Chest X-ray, PA view. Patient: 50 years old, sex M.
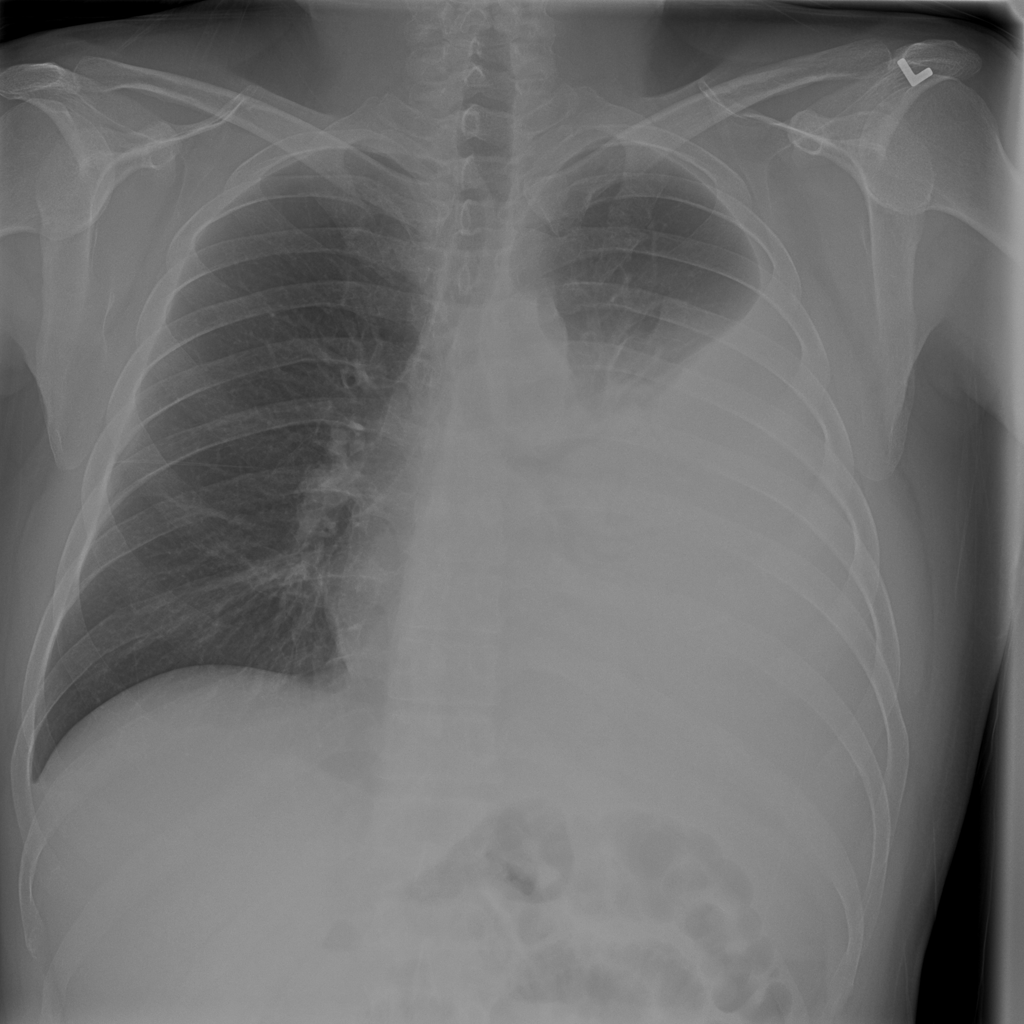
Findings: Consolidation, Effusion